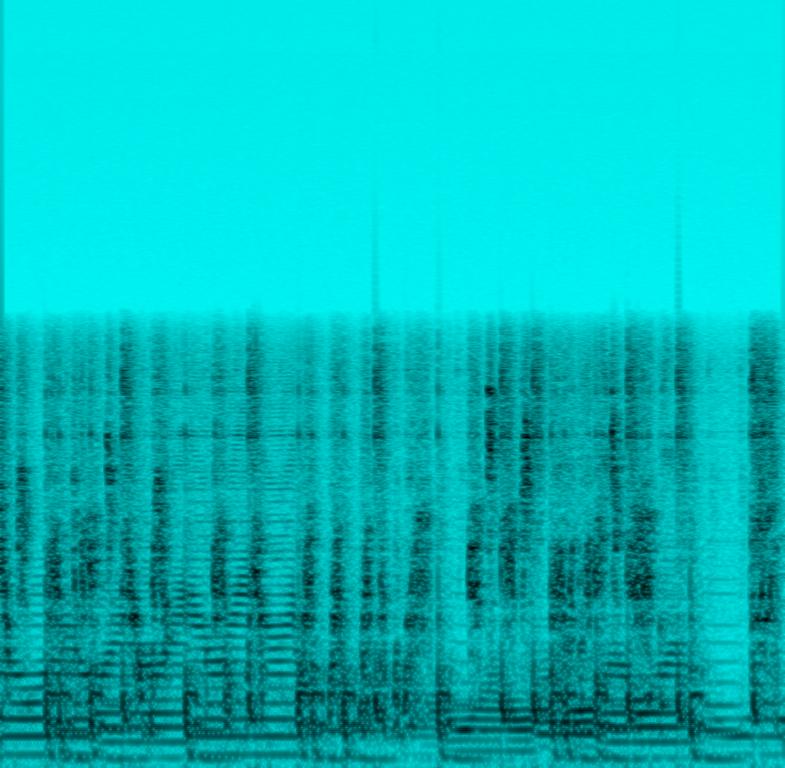
The low quality recording features a DJ scratching the vinyl of a hip hop instrumental that consists of punchy kick and snare hits and sustained filter modulated bass. The recording is muffled, noisy, mono and muddy, as it was probably recorded with a phone.